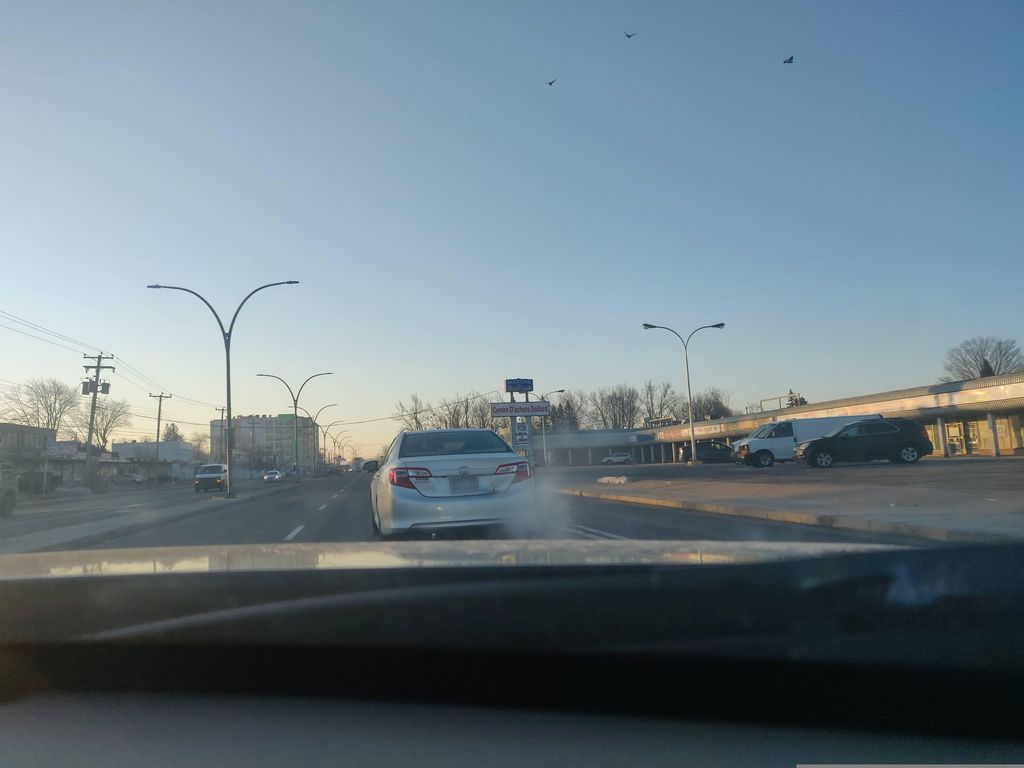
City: montreal